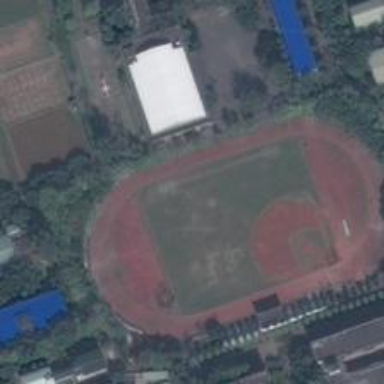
This is a quiet place where the football field locates in a large number of plants .